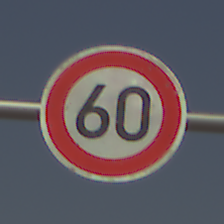
Verkehrszeichen: Geschwindigkeit60
Umgebung: Outdoor, Suburban
Tageszeit: MorningAfternoon
Wetter: Clear
Licht: Natural
Jahreszeit: NotSpecified
Kontrast: HighContrast